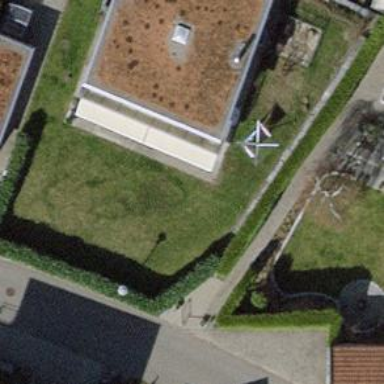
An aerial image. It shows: Detached building.